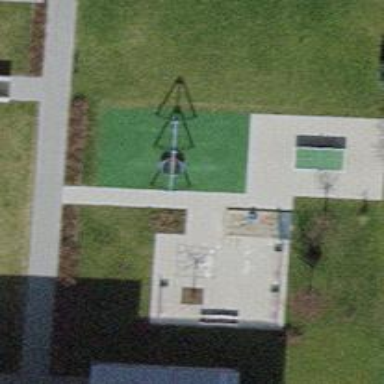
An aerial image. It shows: Playground area for leisure activities on the land.